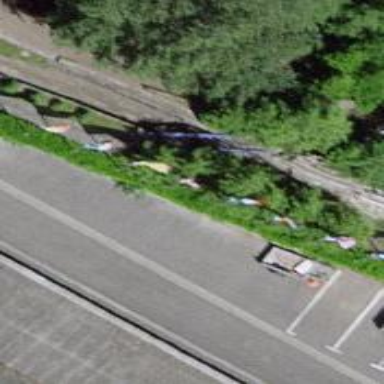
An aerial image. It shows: Miniature railway.